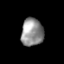
Tissue: lung
Cell type: Epithelial cells
Senescence score: 0.2414
Nuclear area (px): 603
Mean DAPI intensity: 144.456